Question: I've got a Glassfish v3 server running a few web applications (servlets, JSP, JDBC). I'd been noticing that if I let Glassfish run for a long time, it will consume all of the memory available (this is running on a server with 750 MB of memory).
I figured that there must be a memory leak, so I ran the server while monitoring it with JProfiler and noticed that when I get a peak in traffic, my memory usage shoots up (as expected), but then quickly drops back down.
I'm wondering if the issue is less of a memory leak, and more that Glassfish expands its heap size when the spikes occur (this does seem to be happening) but never decreases the heap size when the actual memory usage declines.

However, based on this graph, it does seem like the memory usage (blue) trending upwards as the server runs longer.
My question is two-fold:
1. Is there any way to have the heap size decreased when the actual memory usage drops after a spike?
2. Is it probable that I do have a memory leak, or is this normal? What can I do to investigate this memory usage further?
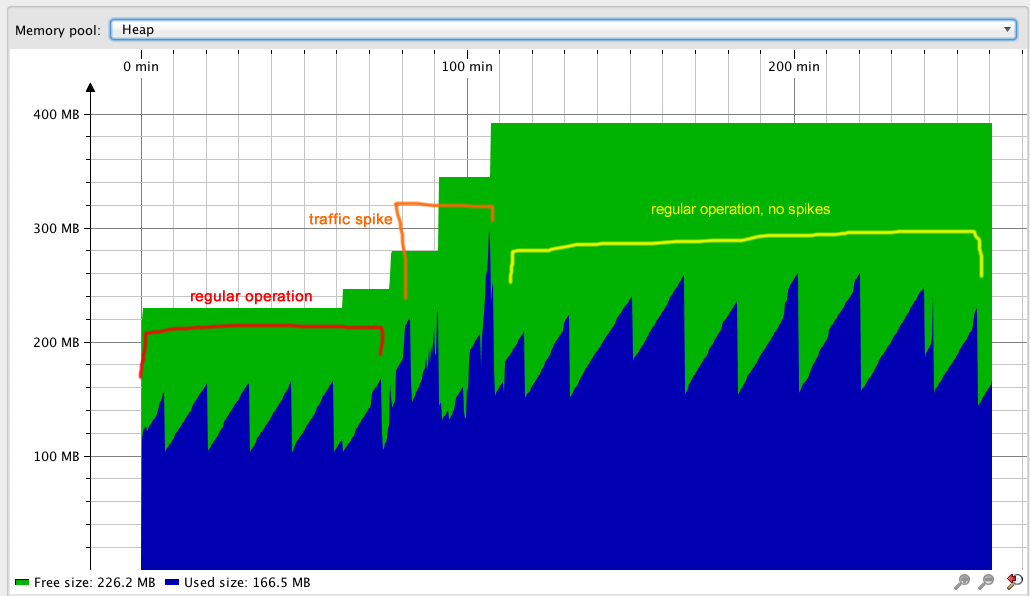
Answer: It does not look like a memory leak, as memory would keep on growing forever and it would really start blowing up with OOM errors, this is most likely the HotSpot compiler turning interpreted code into native code and this is surely going to claim memory and never give it back, as this memory goes to the eternal generation.
You should probably use a tool like JConsole or VisualVM to make sure that this is a leak and not something else.